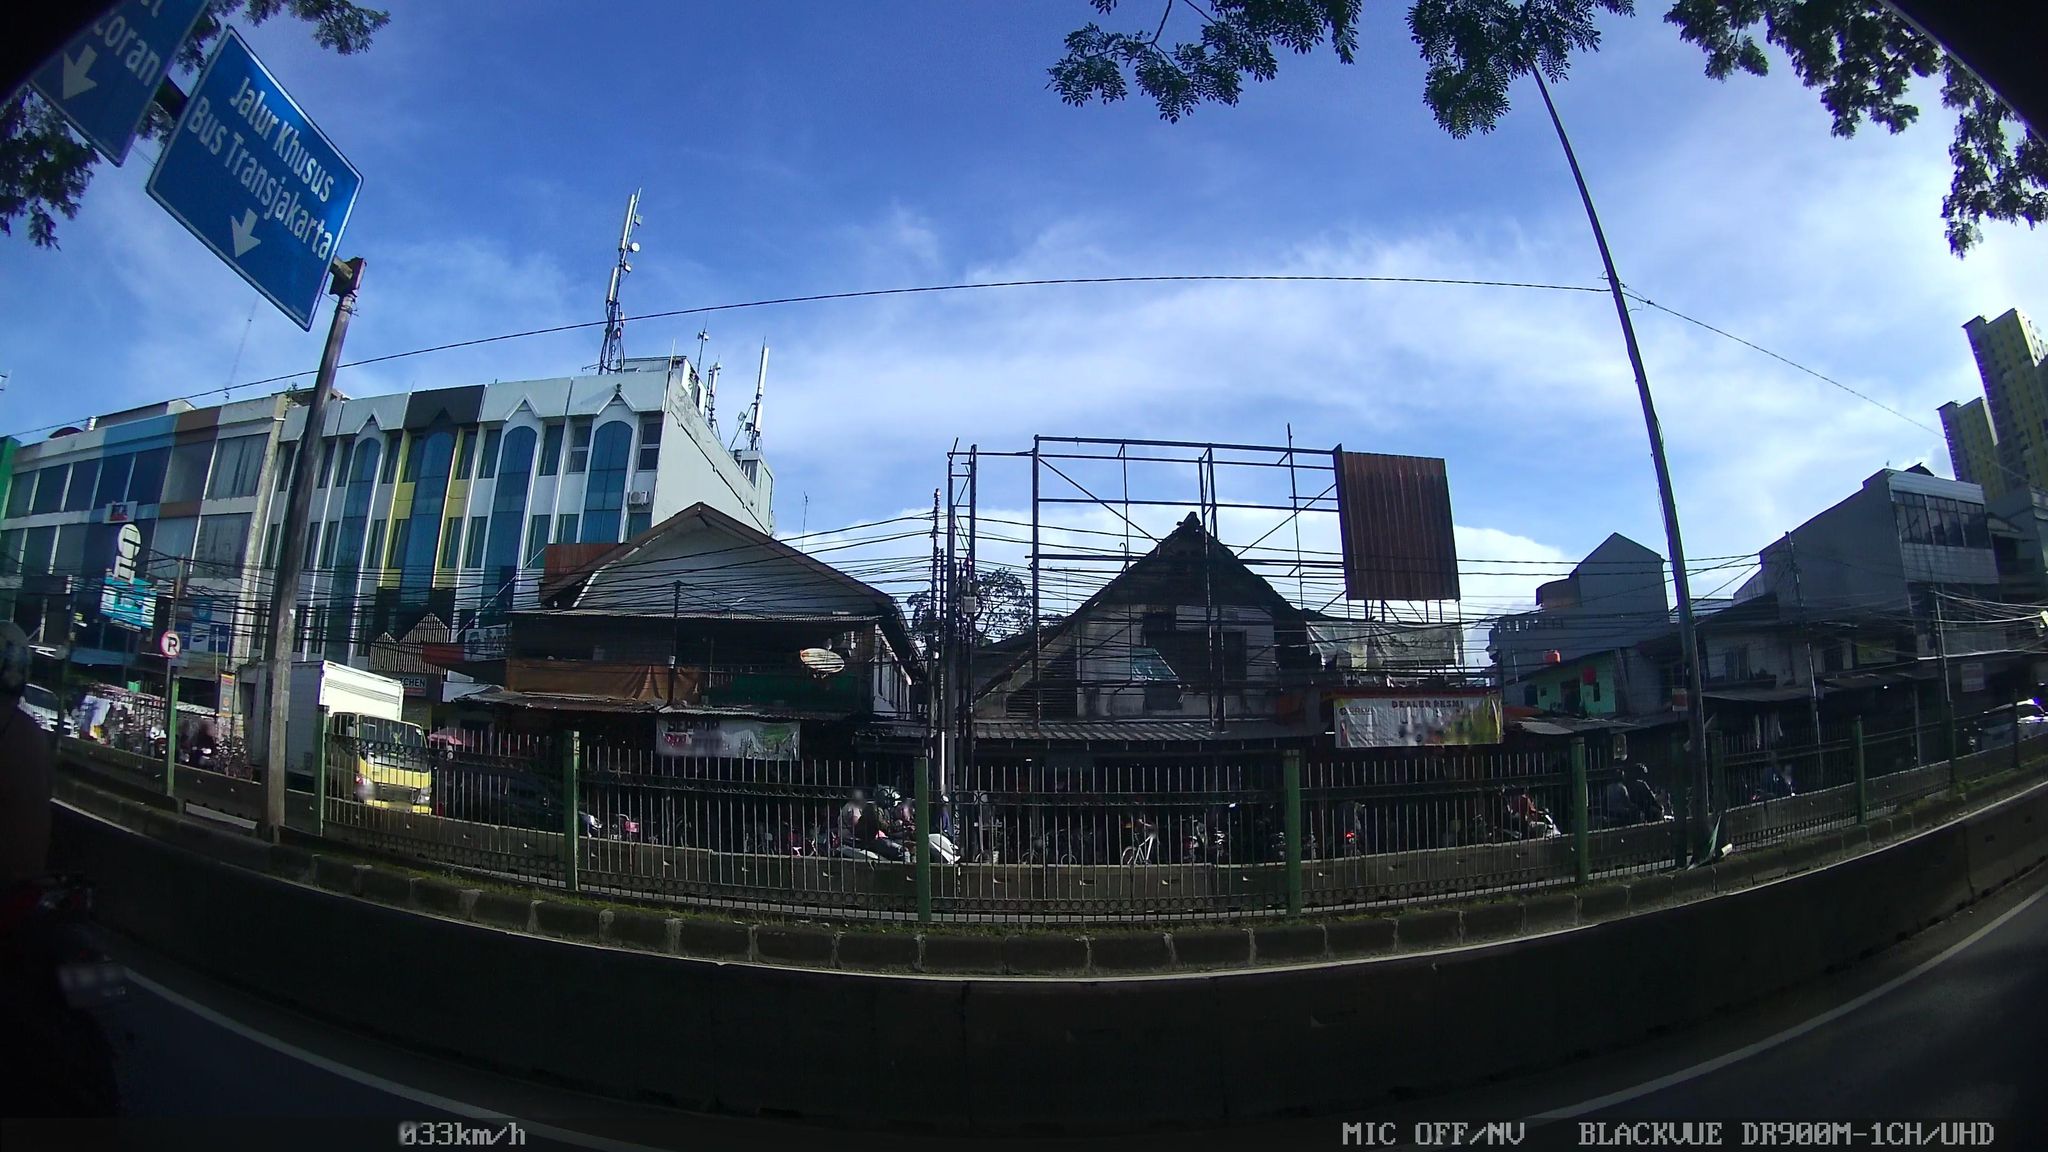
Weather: clear
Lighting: day
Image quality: good
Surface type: driving surface
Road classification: primary
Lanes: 2
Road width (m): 20
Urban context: urban centre
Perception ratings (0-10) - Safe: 2.63, Lively: 7.69, Beautiful: 2.7, Boring: 4.14, Depressing: 5.46, Wealthy: 2.41